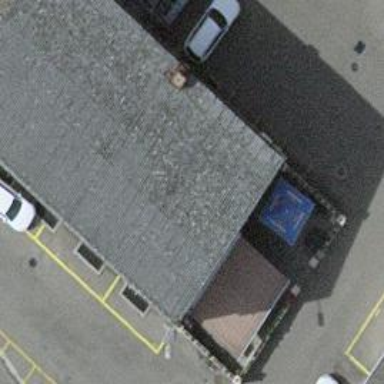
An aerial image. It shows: Restaurant.